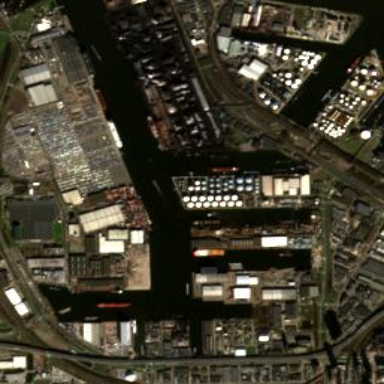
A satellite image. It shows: Port basin filled with water.